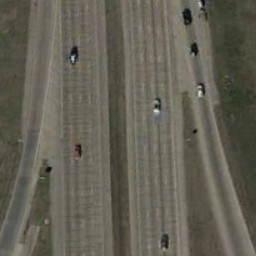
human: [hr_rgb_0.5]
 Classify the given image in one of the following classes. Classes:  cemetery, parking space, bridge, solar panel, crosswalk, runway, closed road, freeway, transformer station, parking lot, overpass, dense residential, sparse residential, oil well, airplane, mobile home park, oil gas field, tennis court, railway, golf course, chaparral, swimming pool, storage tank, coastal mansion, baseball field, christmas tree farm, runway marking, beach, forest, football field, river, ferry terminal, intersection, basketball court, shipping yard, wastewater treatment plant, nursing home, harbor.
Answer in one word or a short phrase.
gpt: freeway